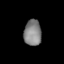
Tissue: lung
Cell type: Epithelial cells
Senescence score: 0.1896
Nuclear area (px): 439
Mean DAPI intensity: 131.574